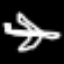
Label: airplane